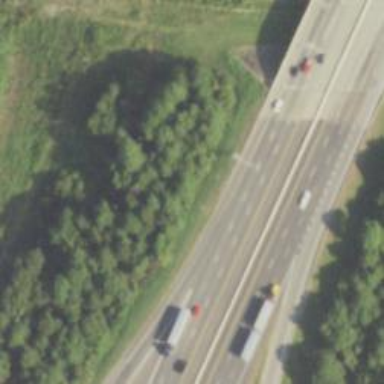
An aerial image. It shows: Motorway junction.